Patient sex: M
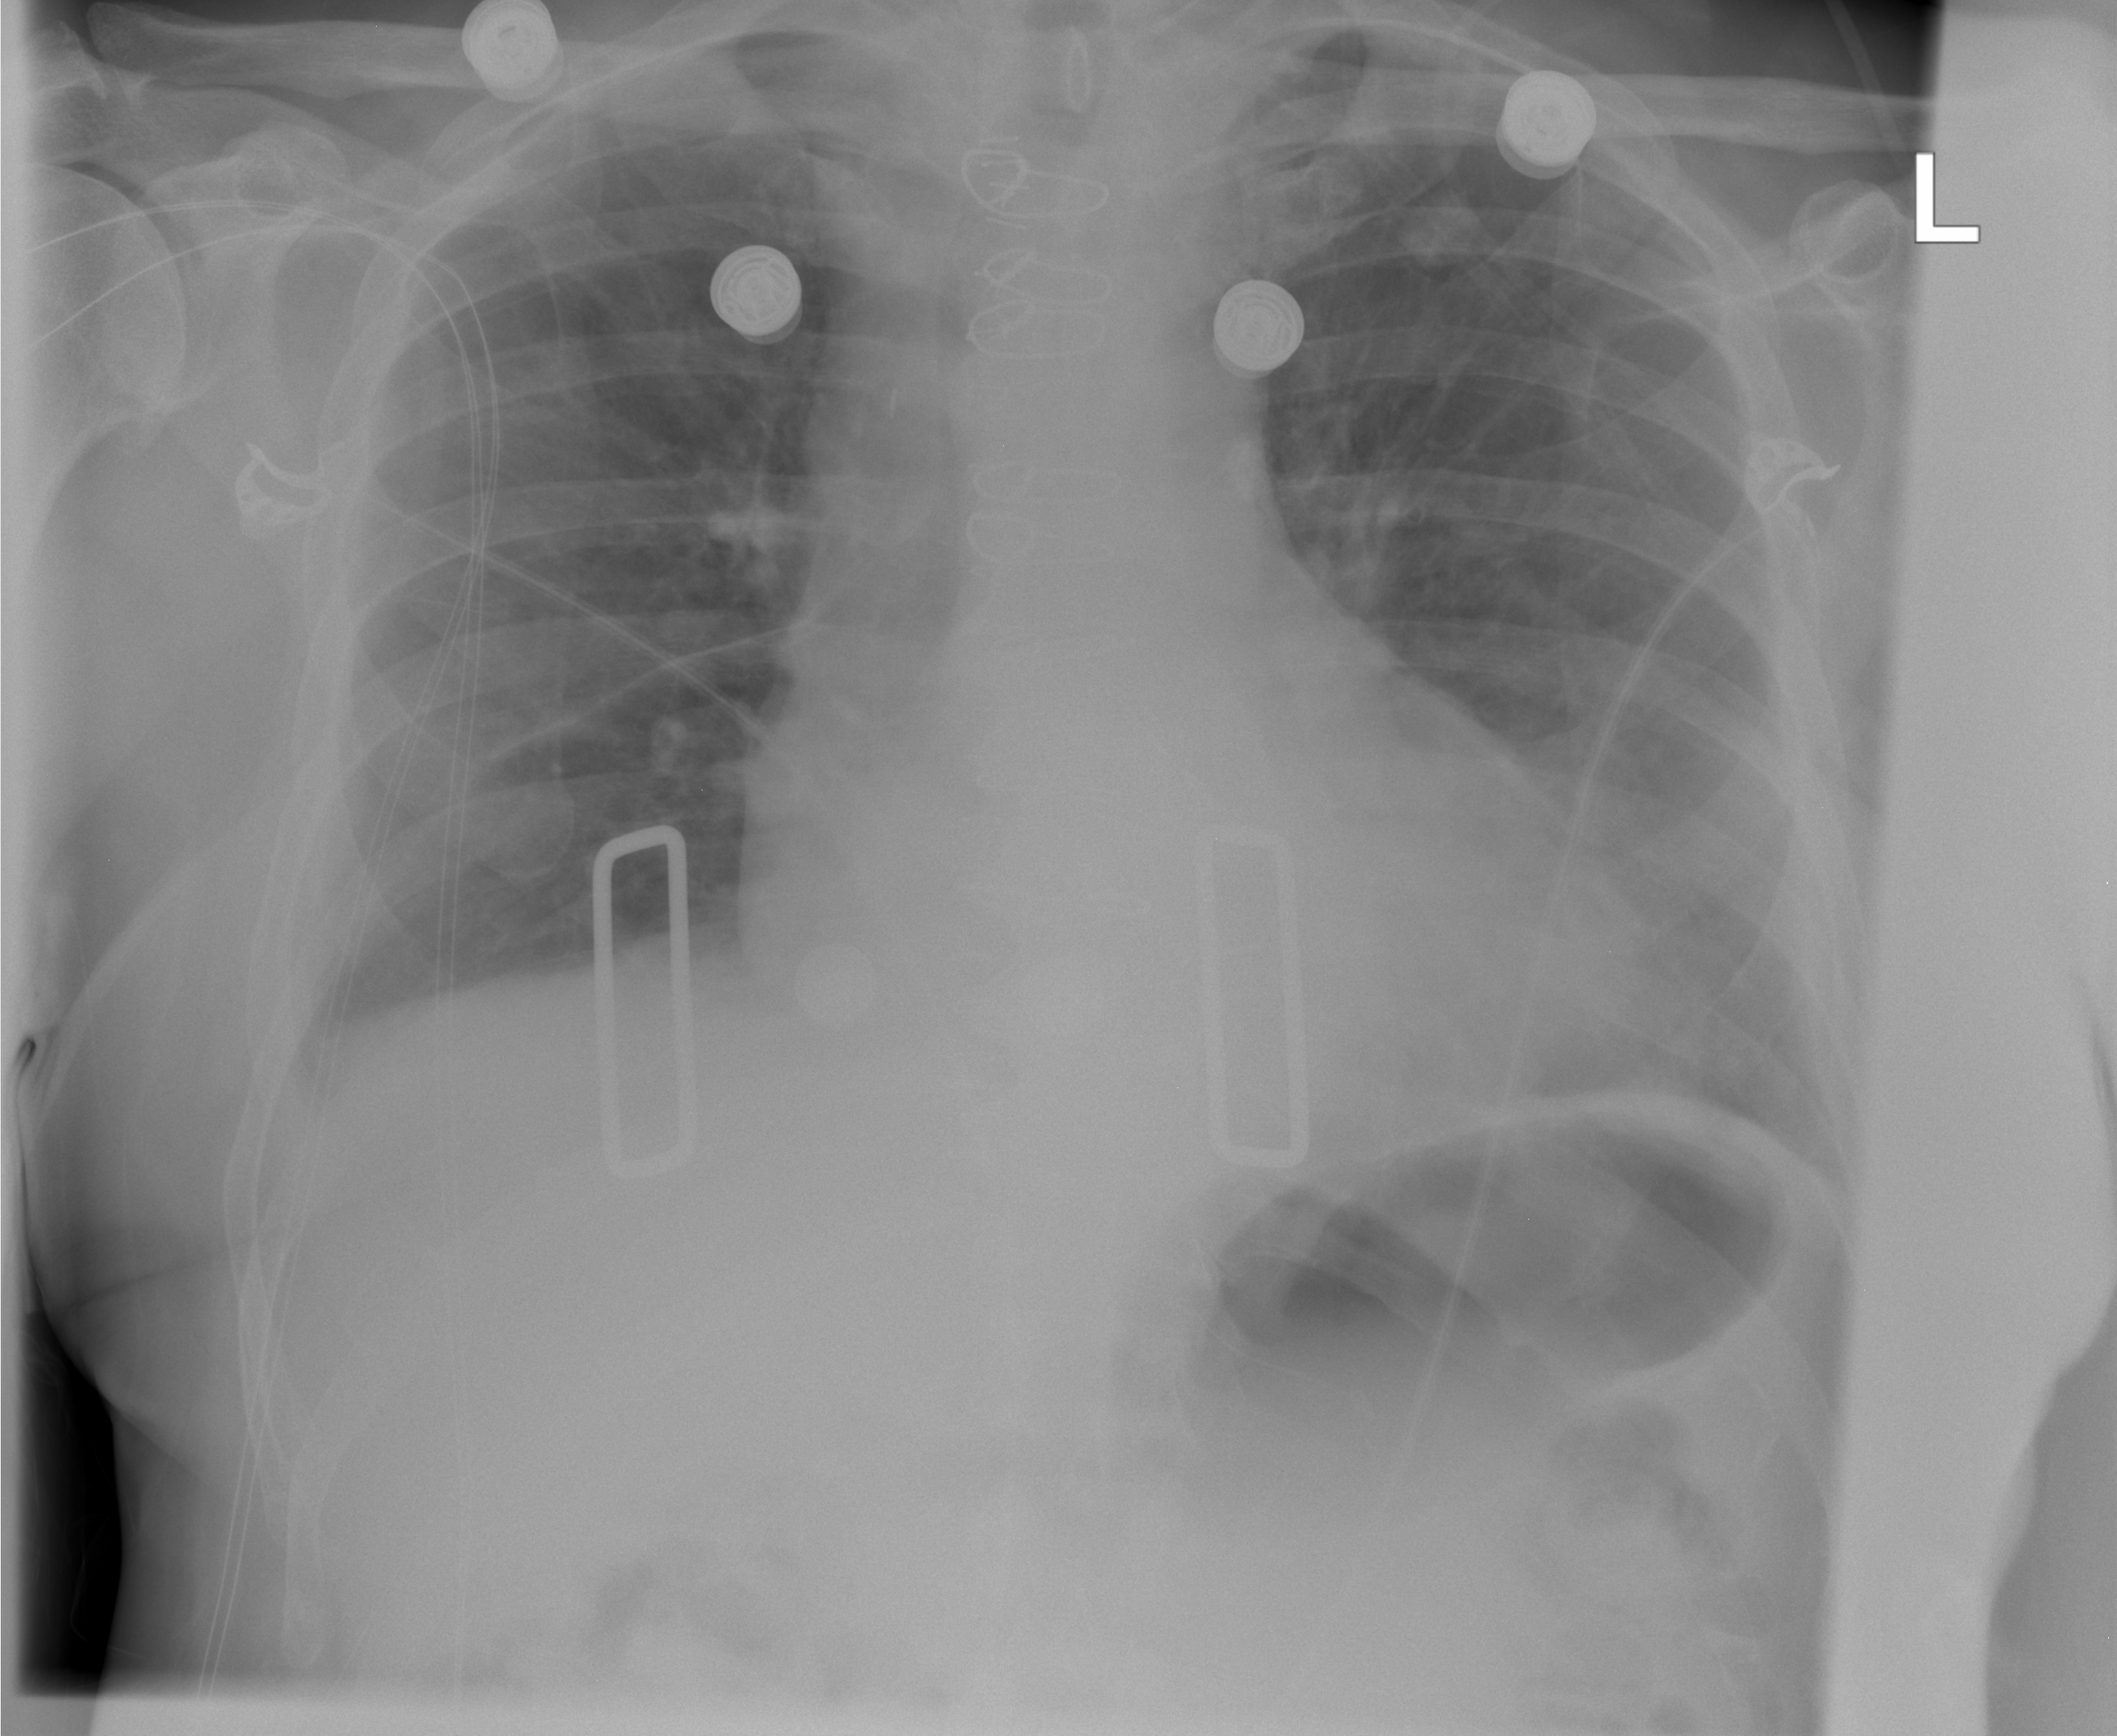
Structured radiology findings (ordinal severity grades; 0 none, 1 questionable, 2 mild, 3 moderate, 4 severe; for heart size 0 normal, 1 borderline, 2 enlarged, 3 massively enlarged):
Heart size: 2
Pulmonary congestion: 0
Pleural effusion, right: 1
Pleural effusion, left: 1
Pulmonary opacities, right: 0
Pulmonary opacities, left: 0
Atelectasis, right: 2
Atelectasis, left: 2